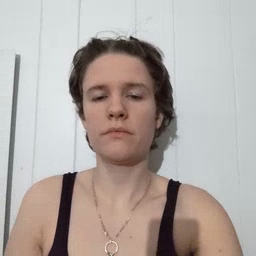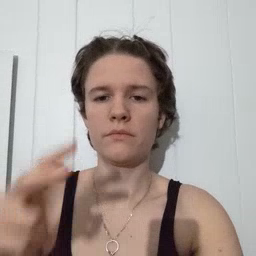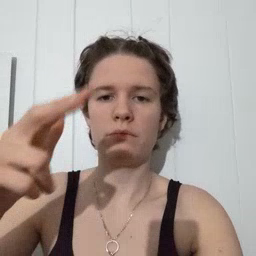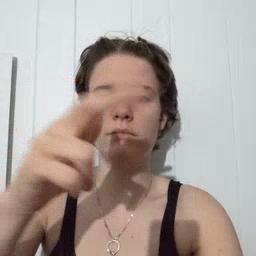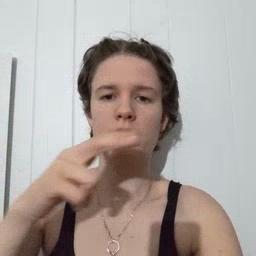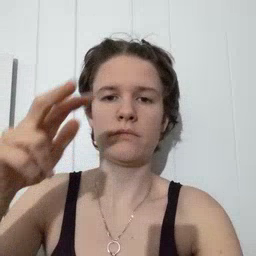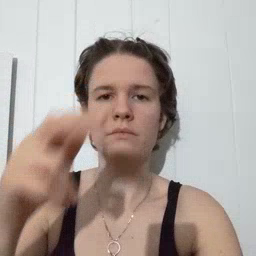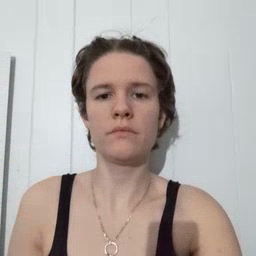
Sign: helicopter